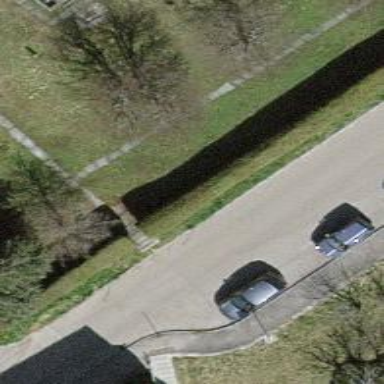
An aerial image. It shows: Fence.